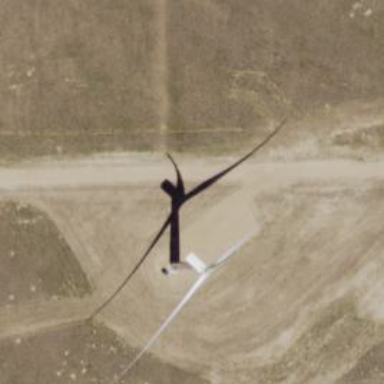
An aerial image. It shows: Wind generator using horizontal axis wind turbines.